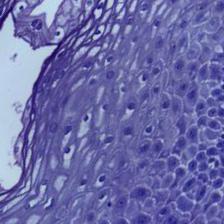
Diagnosis: Normal